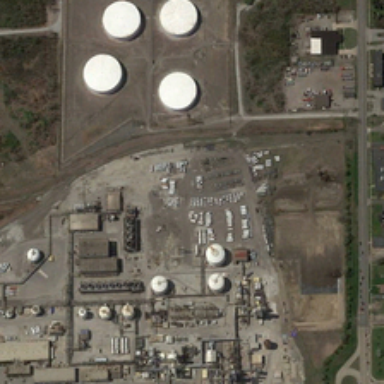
Four large storage tanks are near several buildings with parking lots .